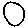
Label: circle